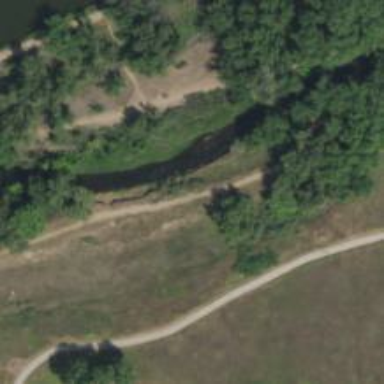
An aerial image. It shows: Path.